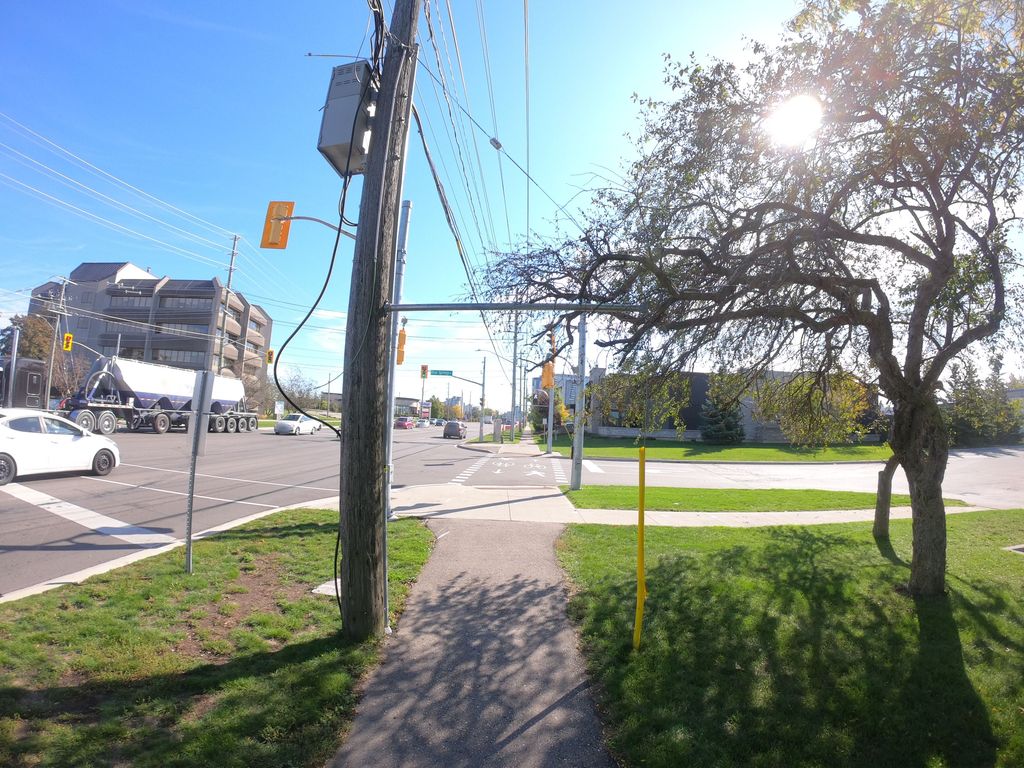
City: kitchener-waterloo